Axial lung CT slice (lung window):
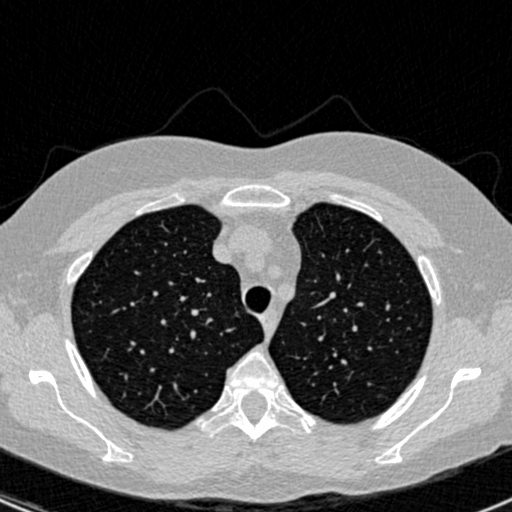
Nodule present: no